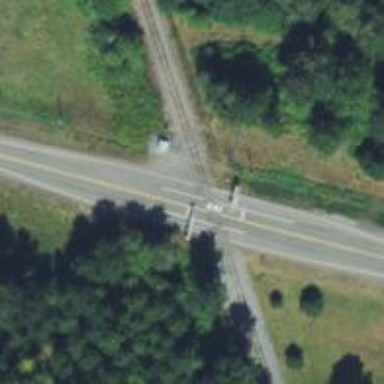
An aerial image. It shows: Railway level crossing.